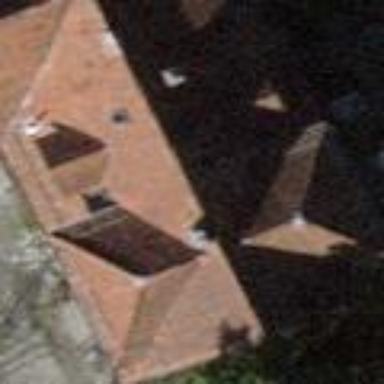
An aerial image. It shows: Building with hipped roof shape.